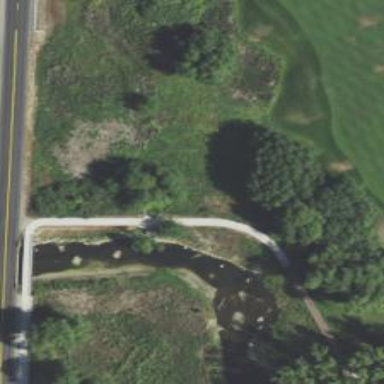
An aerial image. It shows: Culvert tunnel.